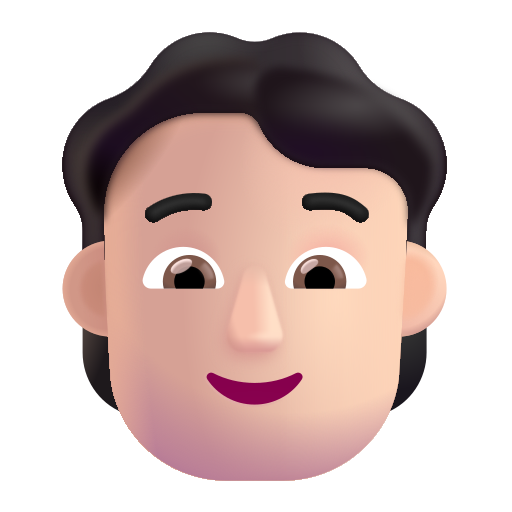
person color light